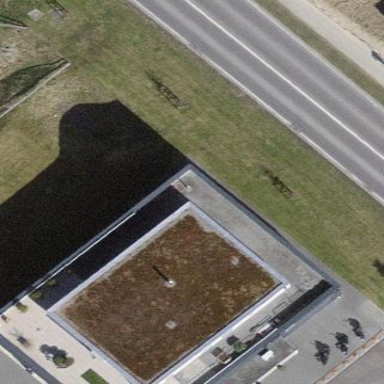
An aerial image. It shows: Building serving as motorcycle repair shop.